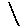
Label: line